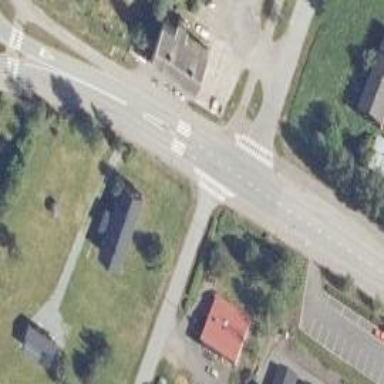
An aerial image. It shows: Secondary road with asphalt surface.